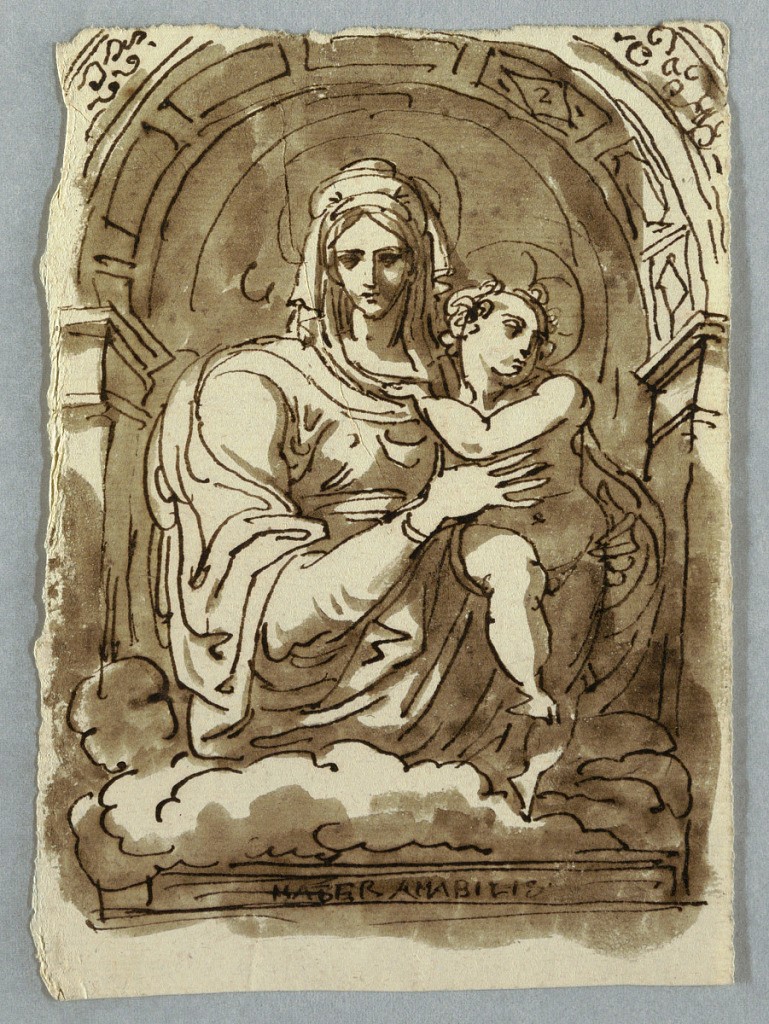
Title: Madonna and child
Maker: Felice Giani, Italian, 1758–1823
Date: ca. 1800
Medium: Graphite, pen and ink, brush and wash on paper
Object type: Drawing
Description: Madonna and Child in an arched niche with clouds below.